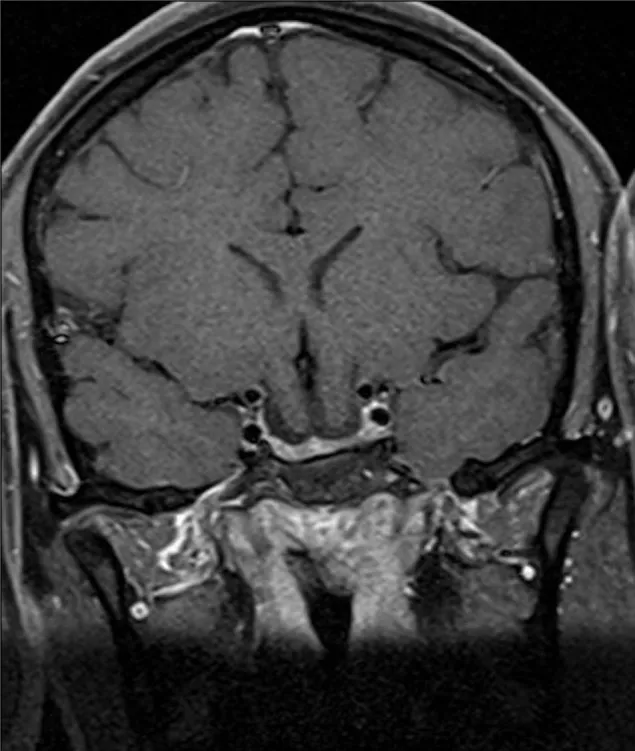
Coronal postcontrast T1-weighted image 5 months after therapy with bromocriptine.
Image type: radiology (mri)